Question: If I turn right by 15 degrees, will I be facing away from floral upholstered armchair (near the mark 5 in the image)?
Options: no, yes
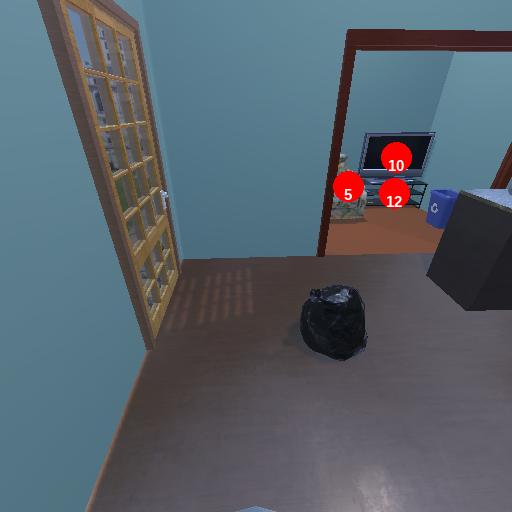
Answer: no